Question: I m parsing json data and assigning it in my table view cell.where in the first row of tableview cell .i m assigning a static data(green text).if i scroll my tableview the data assigned in first table view cell is getting overlaped in my 6th and 7th tableview cell.below is the screen shotand the code.could u guys help me out
'''
- (UITableViewCell *)tableView:(UITableView *)tableView cellForRowAtIndexPath:(NSIndexPath *)indexPath
{
static NSString *CellIdentifier = @"Cell";
UITableViewCell *cell = [tableView dequeueReusableCellWithIdentifier:CellIdentifier];
if (cell == nil) {
cell = [[[UITableViewCell alloc] initWithStyle:UITableViewCellStyleValue1 reuseIdentifier:CellIdentifier] autorelease];
}
if(indexPath.row == 0)
{
cell.textLabel.text=@"Pollenprognosen";
cell.textLabel.textColor=[UIColor greenColor];
cell.detailTextLabel.text=@"se dagens pollenprognos";
cell.detailTextLabel.font=[UIFont systemFontOfSize:([UIFont systemFontSize]-2)];
return cell;
}
else
{
cell.accessoryType=UITableViewCellAccessoryDisclosureIndicator;
cell.textLabel.text=[story objectAtIndex:indexPath.row];
return cell;
}
}
'''

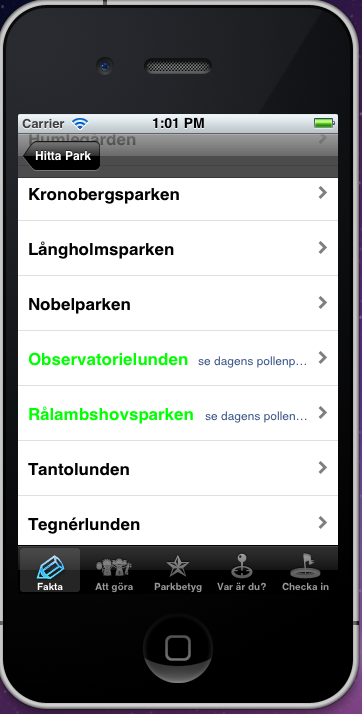
Answer: I think it's because the cell is reused. Try this code instead:
'''
- (UITableViewCell *)tableView:(UITableView *)tableView cellForRowAtIndexPath:(NSIndexPath *)indexPath
{
static NSString *CellIdentifier = @"Cell";
UITableViewCell *cell = [tableView dequeueReusableCellWithIdentifier:CellIdentifier];
if (cell == nil) {
cell = [[[UITableViewCell alloc] initWithStyle:UITableViewCellStyleValue1 reuseIdentifier:CellIdentifier] autorelease];
}
if(indexPath.row == 0)
{
cell.textLabel.text=@"Pollenprognosen";
cell.textLabel.textColor=[UIColor greenColor];
cell.detailTextLabel.text=@"se dagens pollenprognos";
cell.detailTextLabel.font=[UIFont systemFontOfSize:([UIFont systemFontSize]-2)];
cell.accessoryType=UITableViewCellAccessoryNone;
return cell;
}
else
{
cell.textLabel.text=[story objectAtIndex:indexPath.row];
cell.textLabel.textColor=[UIColor blackColor];
cell.detailTextLabel.text=nil;
cell.accessoryType=UITableViewCellAccessoryDisclosureIndicator;
return cell;
}
}
'''